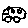
Label: car